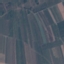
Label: PermanentCrop